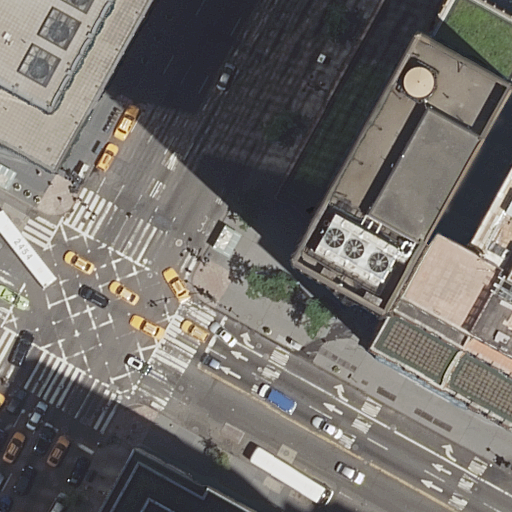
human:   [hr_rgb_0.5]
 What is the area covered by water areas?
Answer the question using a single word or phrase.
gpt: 0m2

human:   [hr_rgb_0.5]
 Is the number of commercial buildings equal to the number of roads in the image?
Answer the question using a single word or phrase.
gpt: no

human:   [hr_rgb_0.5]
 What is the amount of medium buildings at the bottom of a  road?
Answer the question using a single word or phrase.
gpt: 1

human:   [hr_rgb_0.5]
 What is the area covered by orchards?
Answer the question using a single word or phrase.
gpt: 0m2

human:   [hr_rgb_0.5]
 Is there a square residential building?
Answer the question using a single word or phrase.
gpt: no

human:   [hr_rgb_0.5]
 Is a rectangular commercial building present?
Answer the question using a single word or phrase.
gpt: no

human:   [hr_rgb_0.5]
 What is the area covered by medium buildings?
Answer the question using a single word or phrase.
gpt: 739m2

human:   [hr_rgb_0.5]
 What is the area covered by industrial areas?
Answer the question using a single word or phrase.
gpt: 0m2

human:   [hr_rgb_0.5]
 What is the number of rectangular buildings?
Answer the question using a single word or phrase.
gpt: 3

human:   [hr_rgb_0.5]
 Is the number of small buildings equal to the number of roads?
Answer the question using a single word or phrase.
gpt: no

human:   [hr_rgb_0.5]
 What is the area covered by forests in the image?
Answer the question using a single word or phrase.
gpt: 0m2

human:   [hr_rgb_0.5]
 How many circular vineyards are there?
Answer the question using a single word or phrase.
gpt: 0

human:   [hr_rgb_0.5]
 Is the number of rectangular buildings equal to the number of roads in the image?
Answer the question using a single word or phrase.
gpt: no

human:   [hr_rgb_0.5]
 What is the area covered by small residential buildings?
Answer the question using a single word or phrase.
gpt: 0m2

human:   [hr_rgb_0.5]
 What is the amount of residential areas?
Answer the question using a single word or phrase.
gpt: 0

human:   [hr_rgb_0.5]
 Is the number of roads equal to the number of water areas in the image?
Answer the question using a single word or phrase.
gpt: no

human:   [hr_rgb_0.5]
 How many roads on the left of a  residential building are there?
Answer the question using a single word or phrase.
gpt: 4

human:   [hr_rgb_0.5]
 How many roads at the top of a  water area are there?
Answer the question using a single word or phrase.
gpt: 0

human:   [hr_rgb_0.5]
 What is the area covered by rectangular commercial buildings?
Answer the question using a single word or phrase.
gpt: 0m2

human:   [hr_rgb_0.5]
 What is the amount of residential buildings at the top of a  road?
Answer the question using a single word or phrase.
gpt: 2

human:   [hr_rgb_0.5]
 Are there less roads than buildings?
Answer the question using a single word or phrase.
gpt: no

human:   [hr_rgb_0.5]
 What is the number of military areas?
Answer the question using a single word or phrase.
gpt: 0

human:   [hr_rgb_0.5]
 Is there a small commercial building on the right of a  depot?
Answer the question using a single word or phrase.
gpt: no

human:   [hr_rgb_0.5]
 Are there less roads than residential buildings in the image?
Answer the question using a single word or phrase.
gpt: no

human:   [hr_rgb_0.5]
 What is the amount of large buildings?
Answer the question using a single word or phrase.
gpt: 1

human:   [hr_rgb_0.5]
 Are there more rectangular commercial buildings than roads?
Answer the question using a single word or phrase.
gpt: no

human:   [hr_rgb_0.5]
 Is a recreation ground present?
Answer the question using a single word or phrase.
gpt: no

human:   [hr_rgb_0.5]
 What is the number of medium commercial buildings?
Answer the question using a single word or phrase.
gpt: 0

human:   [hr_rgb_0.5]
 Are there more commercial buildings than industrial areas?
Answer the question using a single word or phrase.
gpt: no

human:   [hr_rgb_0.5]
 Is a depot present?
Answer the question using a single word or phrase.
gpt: no

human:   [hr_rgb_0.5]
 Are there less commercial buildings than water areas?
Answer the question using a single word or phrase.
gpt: no

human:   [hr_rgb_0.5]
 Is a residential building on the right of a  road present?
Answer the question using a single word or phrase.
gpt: yes

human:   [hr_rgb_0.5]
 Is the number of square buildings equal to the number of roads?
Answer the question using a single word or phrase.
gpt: no

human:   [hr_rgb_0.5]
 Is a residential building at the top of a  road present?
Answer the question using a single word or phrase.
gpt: yes

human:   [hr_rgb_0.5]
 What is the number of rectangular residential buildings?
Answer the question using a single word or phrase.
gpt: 2

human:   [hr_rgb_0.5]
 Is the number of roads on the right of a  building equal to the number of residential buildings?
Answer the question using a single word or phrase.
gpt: no